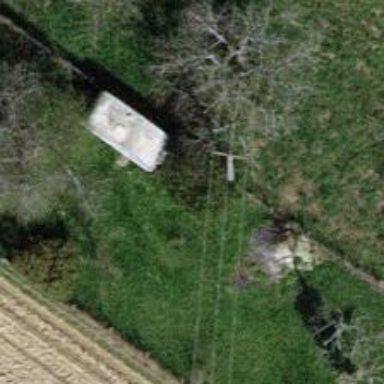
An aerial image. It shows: Concrete power pole.